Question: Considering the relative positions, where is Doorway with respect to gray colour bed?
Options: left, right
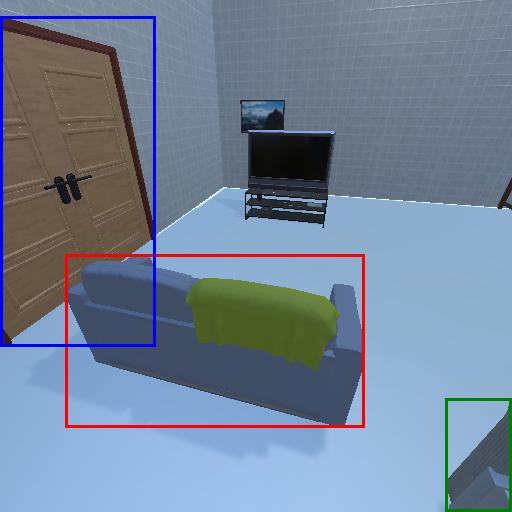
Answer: left